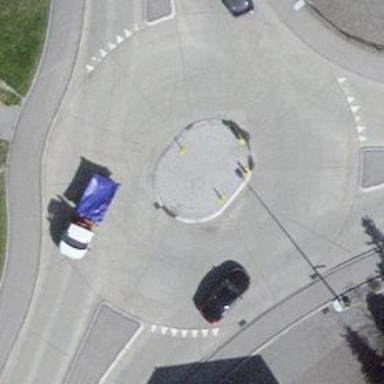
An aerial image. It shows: Primary highway intersecting roundabout.